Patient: sex M, age 43
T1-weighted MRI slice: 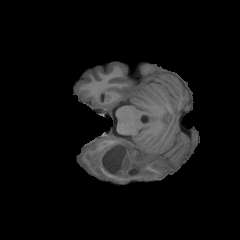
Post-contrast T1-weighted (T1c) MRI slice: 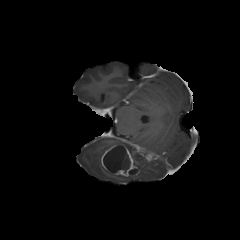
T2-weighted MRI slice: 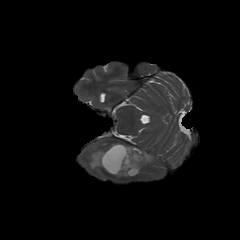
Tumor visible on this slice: yes
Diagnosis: Glioblastoma, IDH-wildtype
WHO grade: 4